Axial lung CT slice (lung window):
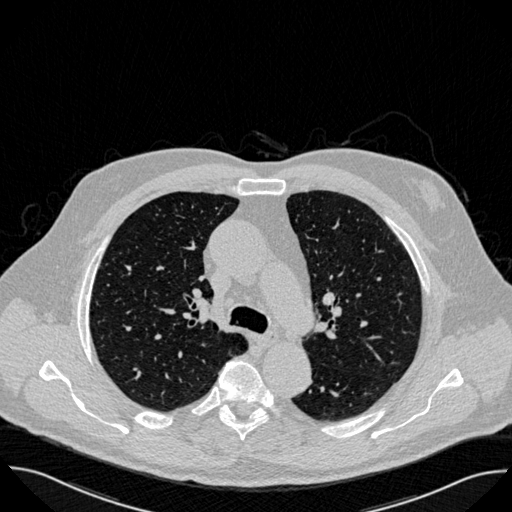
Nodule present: no